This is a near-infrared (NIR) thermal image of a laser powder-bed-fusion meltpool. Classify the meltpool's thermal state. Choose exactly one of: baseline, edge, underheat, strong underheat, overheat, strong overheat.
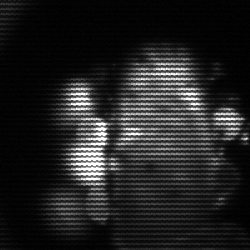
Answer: strong underheat